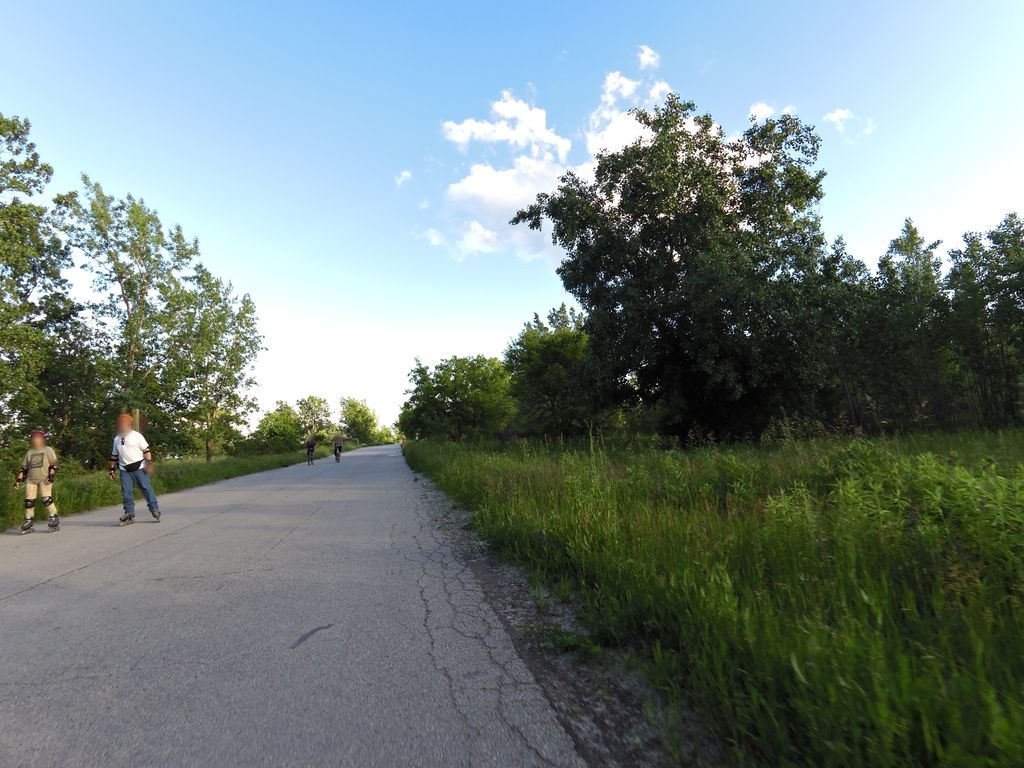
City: toronto